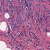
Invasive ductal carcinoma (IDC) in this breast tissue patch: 0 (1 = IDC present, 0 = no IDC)